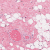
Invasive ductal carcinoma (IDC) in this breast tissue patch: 0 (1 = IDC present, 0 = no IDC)